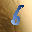
Label: 6